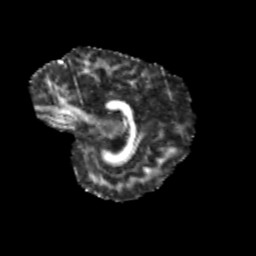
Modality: FA
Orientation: sagittal
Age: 10
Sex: female
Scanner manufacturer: siemens
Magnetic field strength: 3 T
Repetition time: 3.8 s
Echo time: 0.07 s